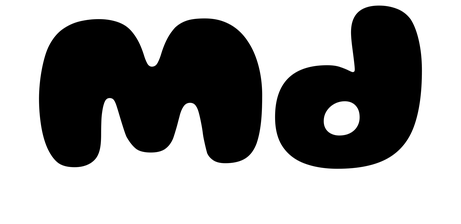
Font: Gluten_ExtraBold